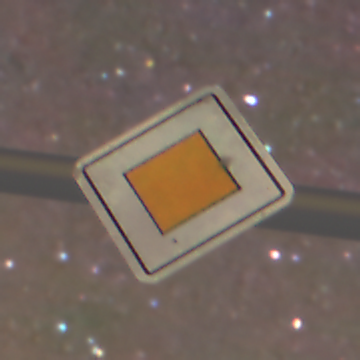
Verkehrszeichen: Vorfahrtsstrasse
Umgebung: Outdoor, Suburban
Tageszeit: Night
Wetter: Clear
Licht: Artificial
Jahreszeit: NotSpecified
Kontrast: HighContrast